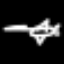
Label: airplane